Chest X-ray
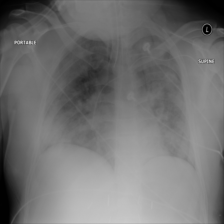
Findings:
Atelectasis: negative
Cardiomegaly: negative
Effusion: negative
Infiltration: positive
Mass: negative
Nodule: negative
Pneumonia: negative
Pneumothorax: negative
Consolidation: negative
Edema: negative
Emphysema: negative
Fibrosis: negative
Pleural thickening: negative
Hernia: negative